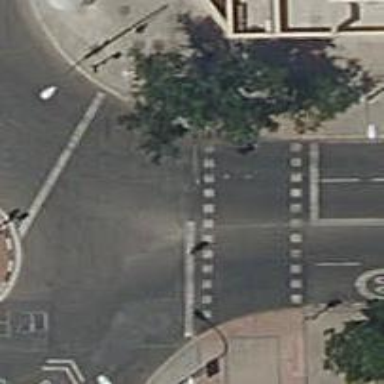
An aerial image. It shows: Road with traffic signals for signaling.